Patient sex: M
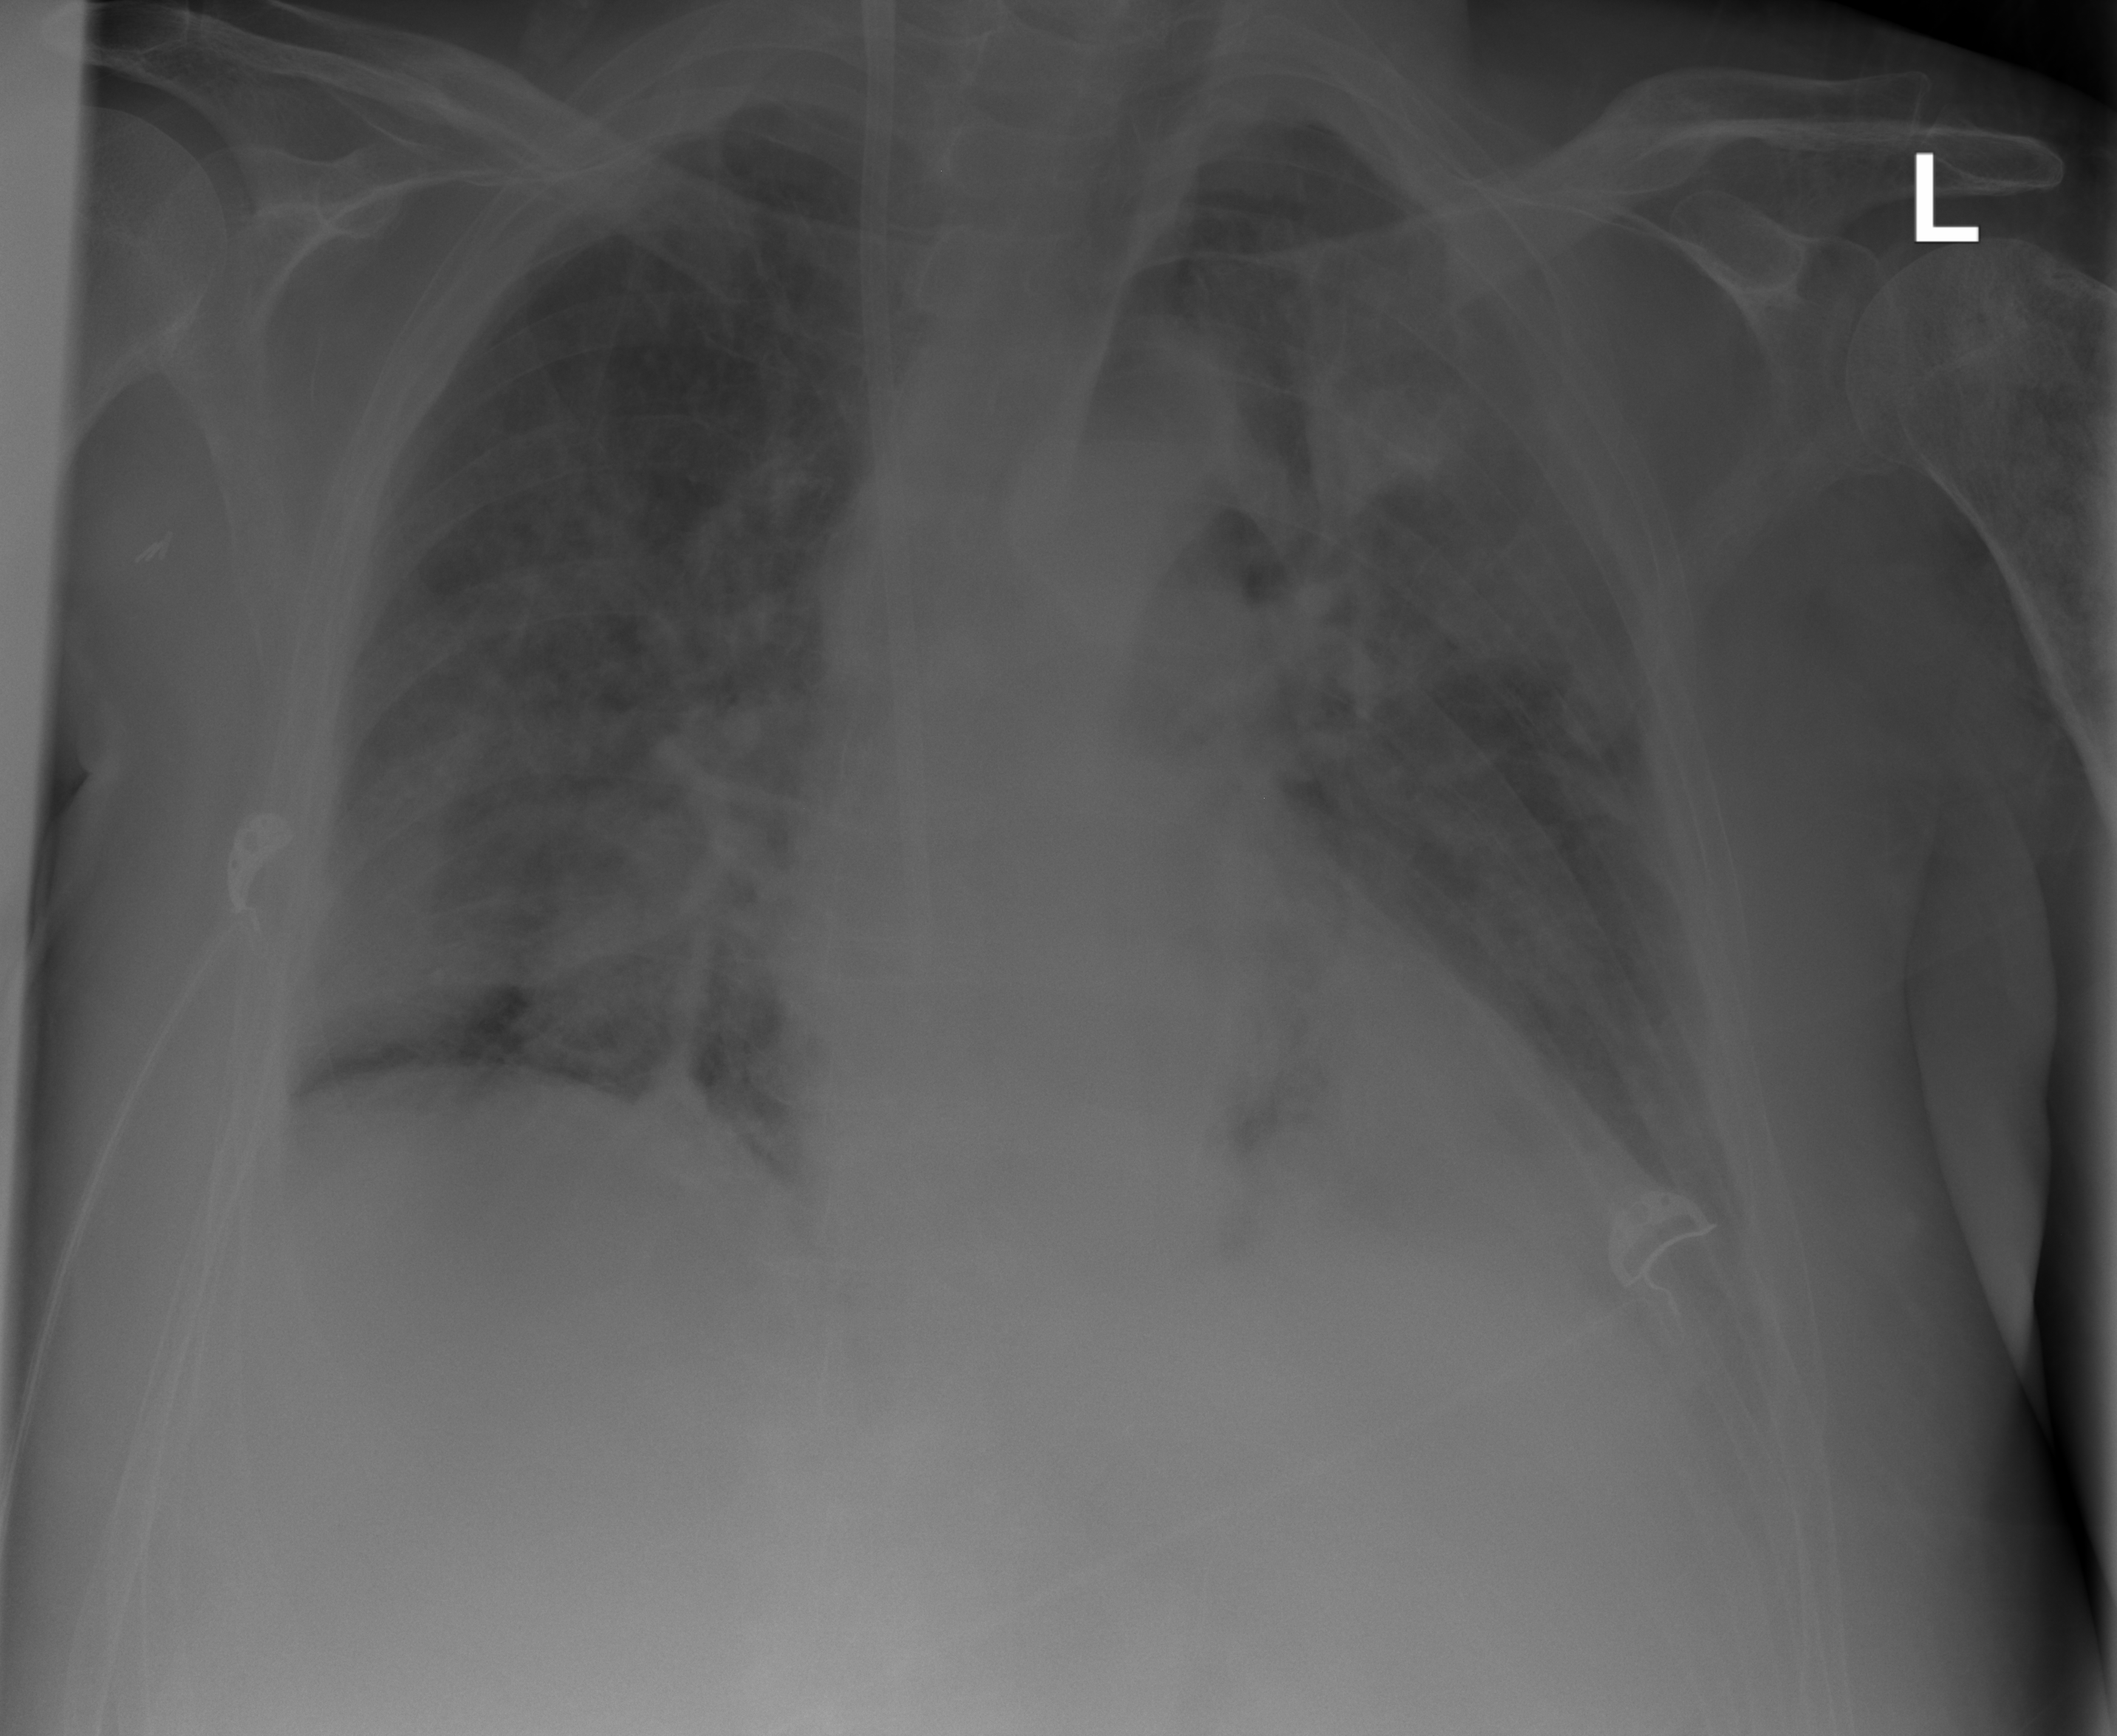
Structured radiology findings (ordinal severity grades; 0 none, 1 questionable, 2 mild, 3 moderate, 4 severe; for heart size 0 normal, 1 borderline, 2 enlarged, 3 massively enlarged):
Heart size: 2
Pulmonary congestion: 3
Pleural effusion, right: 0
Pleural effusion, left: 0
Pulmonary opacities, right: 3
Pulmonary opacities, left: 3
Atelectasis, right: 2
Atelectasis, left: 2